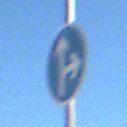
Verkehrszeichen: VorgeschriebeneFahrtrichtungGeradeausOderRechts
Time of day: MorningAfternoon
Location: Outdoor (Suburban)
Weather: PartlyCloudy
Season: NotSpecified
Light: Natural